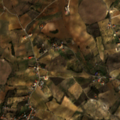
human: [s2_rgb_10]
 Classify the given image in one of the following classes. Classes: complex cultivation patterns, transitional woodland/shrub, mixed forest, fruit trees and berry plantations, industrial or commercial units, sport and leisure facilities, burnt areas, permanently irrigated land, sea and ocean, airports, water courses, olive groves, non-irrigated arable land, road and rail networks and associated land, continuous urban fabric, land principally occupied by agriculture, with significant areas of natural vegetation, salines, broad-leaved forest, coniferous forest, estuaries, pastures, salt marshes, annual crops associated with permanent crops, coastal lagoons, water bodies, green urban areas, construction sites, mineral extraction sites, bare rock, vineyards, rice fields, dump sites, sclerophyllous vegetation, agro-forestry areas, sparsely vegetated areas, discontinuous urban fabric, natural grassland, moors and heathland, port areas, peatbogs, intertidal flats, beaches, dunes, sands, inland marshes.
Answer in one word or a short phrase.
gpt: permanently irrigated land, olive groves, complex cultivation patterns